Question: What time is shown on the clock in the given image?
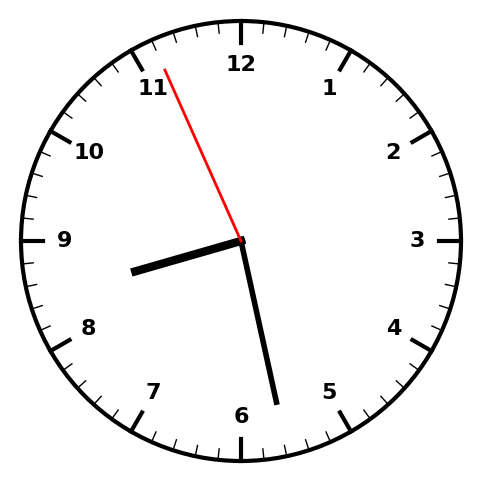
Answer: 08:27:56